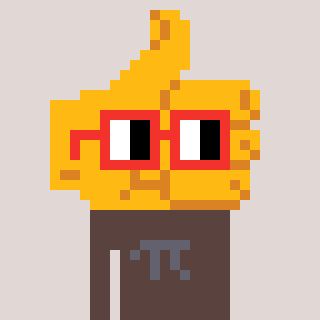
a pixel art character with square red glasses, a thumbsup-shaped head and a darkbrown-colored body on a warm background